Field crop: maize
Growth stage: 1
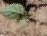
Species: datura